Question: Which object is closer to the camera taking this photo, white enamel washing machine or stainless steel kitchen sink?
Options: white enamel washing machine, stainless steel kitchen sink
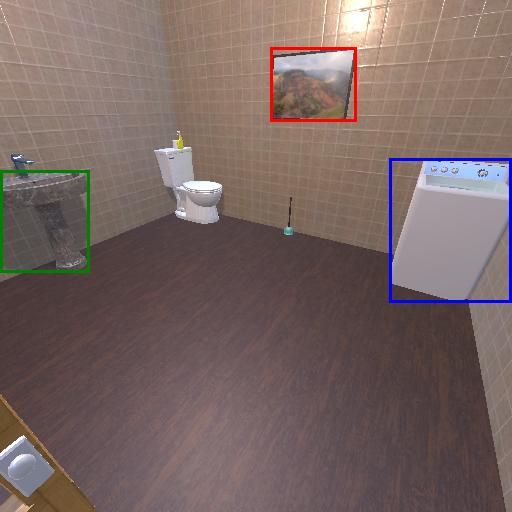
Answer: white enamel washing machine